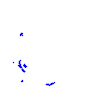
Particle: pion